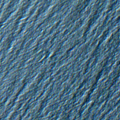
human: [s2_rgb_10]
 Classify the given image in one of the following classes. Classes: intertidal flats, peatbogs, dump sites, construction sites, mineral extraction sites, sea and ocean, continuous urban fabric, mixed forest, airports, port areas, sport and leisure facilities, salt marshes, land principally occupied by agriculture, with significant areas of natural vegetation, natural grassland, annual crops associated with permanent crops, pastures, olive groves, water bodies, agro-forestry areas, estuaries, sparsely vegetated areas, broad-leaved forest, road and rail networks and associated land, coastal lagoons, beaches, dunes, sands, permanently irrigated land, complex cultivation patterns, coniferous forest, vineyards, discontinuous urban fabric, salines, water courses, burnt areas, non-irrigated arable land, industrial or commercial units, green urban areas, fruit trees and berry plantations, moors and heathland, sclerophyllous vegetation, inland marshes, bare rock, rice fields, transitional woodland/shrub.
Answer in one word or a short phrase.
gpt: sea and ocean